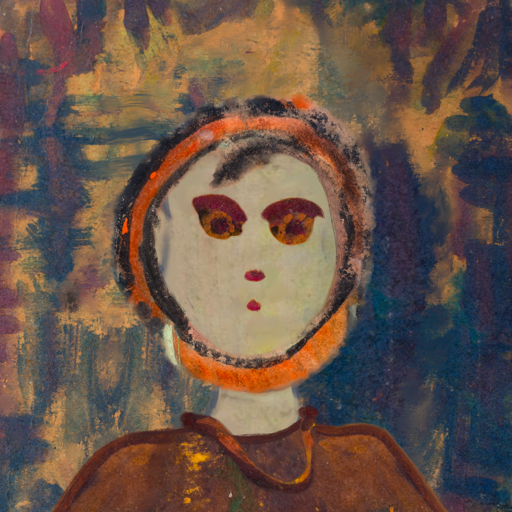
Background: InTheSun, Head And Neck Front: Hill_Girl, Face Front: Doll, Bust: Comrade, Hair Front: Childish, Head Accessory: Blank, Second Necklace: Comrade, Necklace: Blank, Baby: Blank